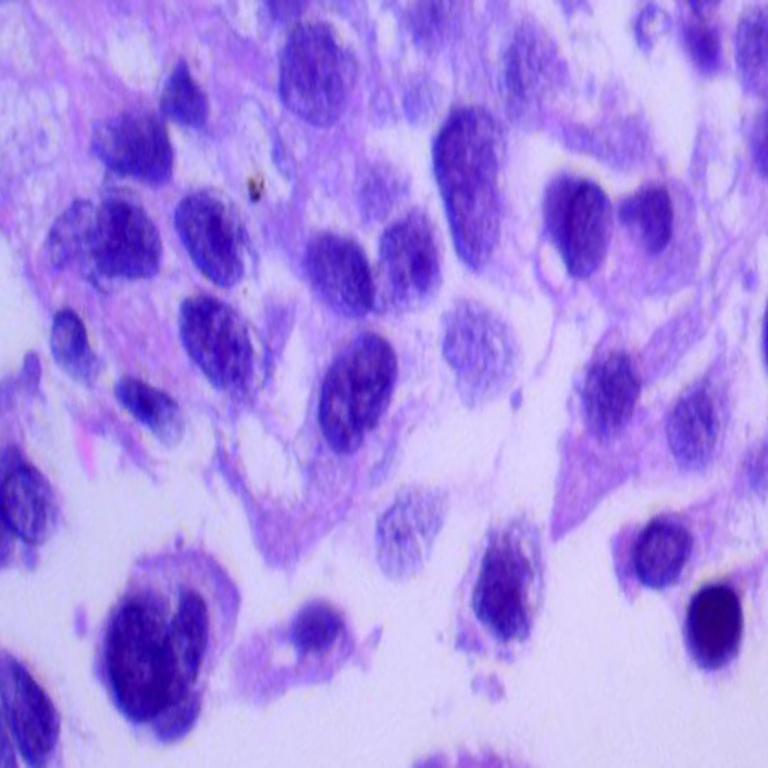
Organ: lung
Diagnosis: adenocarcinomas